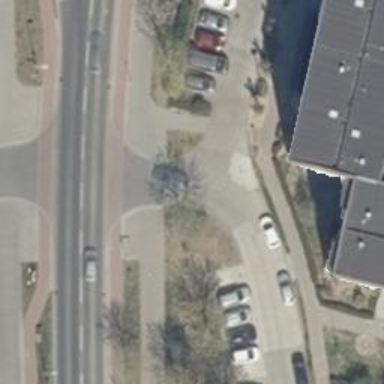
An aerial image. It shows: Road with "give way" sign.